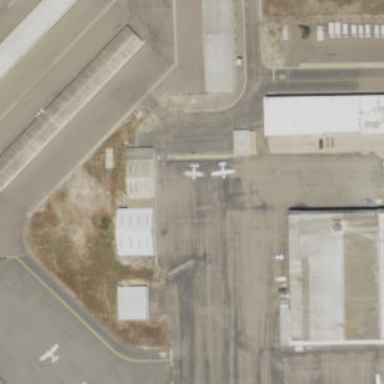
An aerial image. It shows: Hangar building.